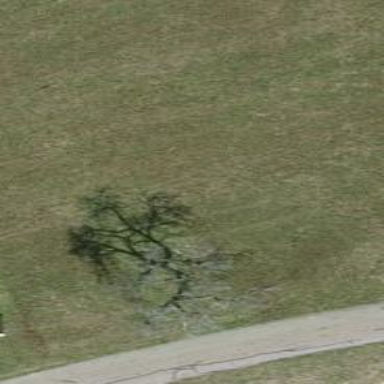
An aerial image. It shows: Urban tree adds touch of nature to the surroundings.